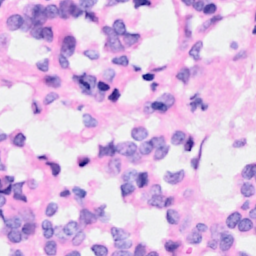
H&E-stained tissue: Breast